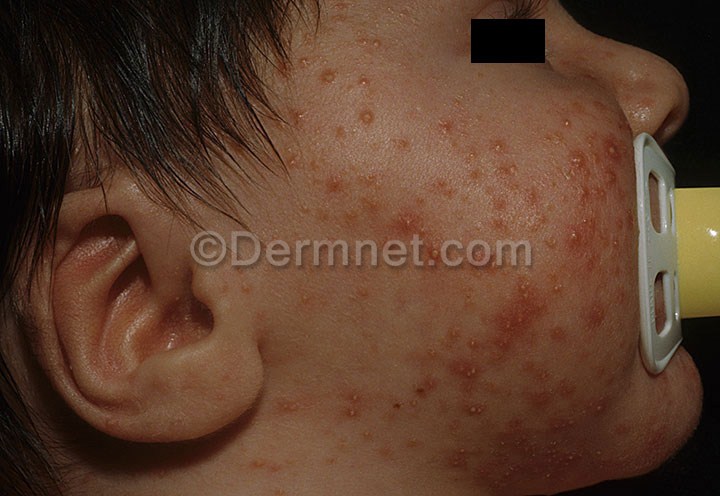
Disease: Acne and Rosacea Photos